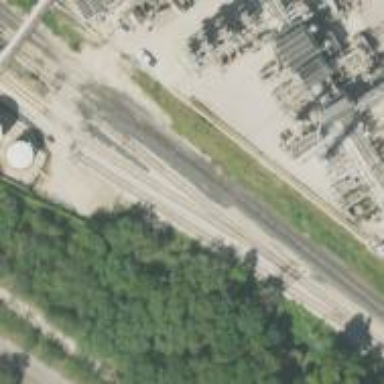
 specifically for transporting petroleum."